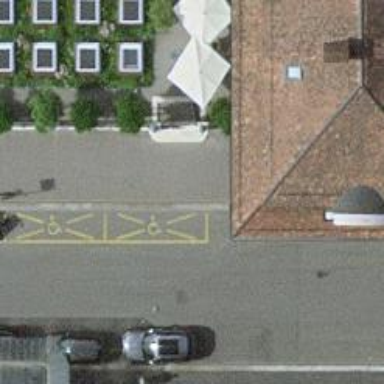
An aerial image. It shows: Arcade-covered footway.